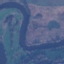
Land use / land cover: River